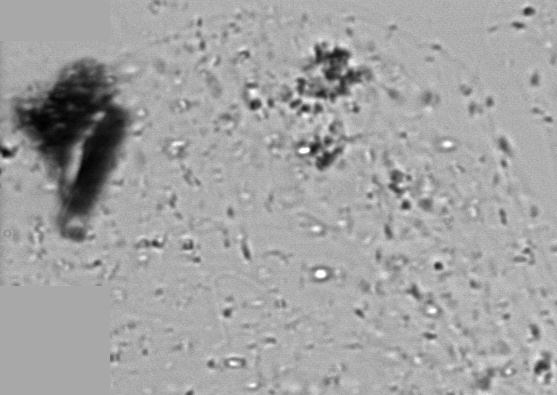
Label: Phaeocystis